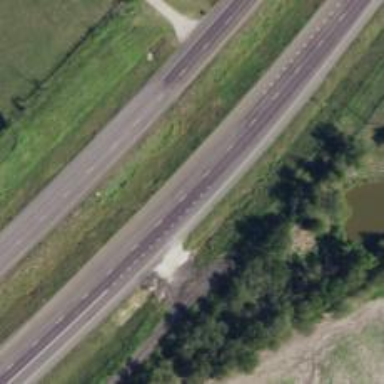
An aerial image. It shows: This image shows trunk highway that functions as expressway.